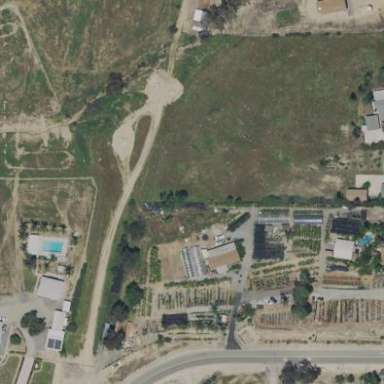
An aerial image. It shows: Farmyard area.